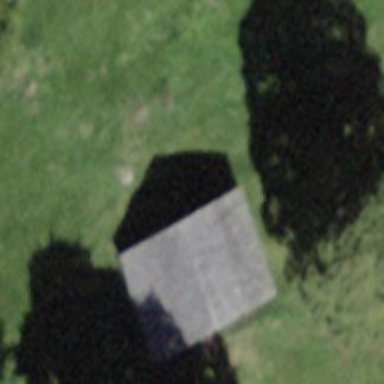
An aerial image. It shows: Rural barn.